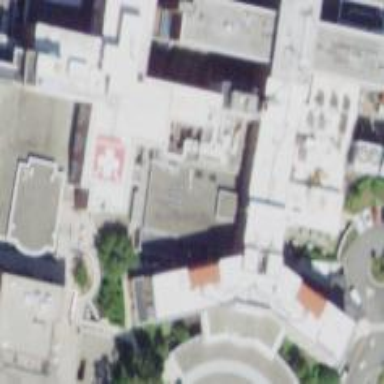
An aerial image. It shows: Part of building.